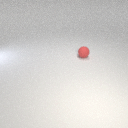
small red rubber sphere